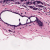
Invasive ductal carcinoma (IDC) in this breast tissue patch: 0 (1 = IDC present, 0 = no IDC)